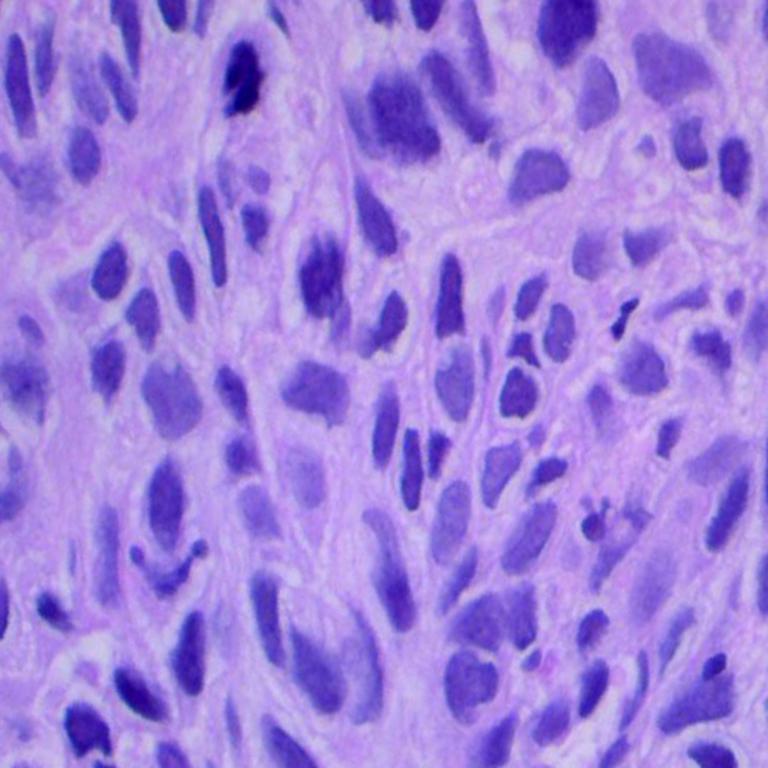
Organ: lung
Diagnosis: squamous carcinomas